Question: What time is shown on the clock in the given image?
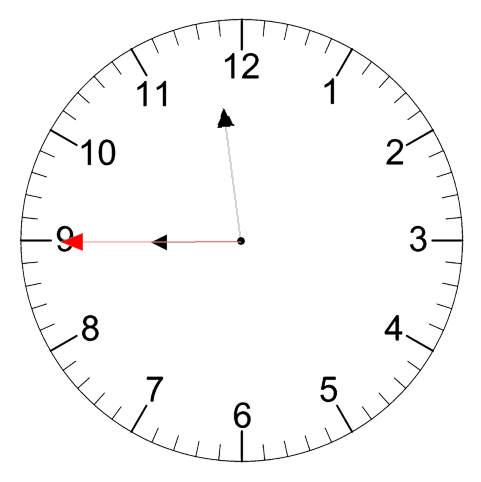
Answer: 08:58:45